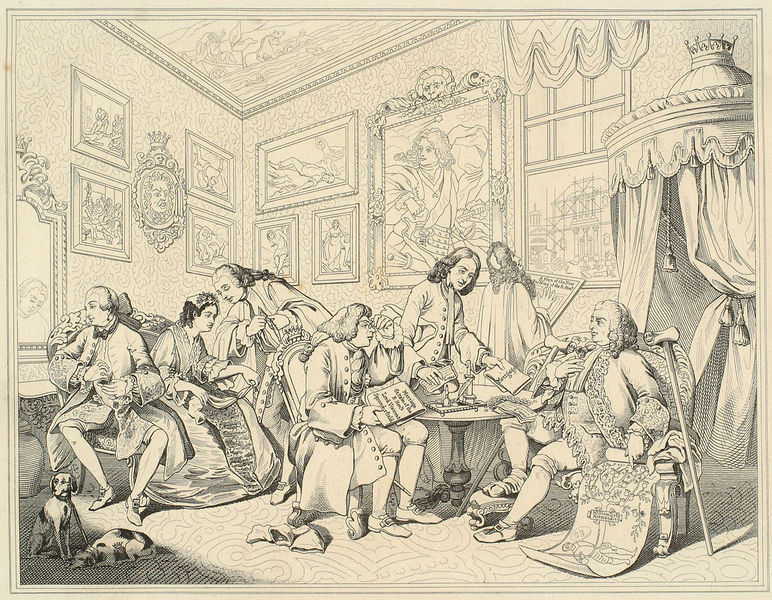
Titel: Die Heirath nach der Mode
Schlagwörter: gemälde, gruppe, mann, damen, fenster, frau, frisur, männer, raum, reden, schwarz, skizze, stuhl, tisch, unterhalten, zeichnung, zimmer, dame, hund, hunde, gesellschaft, gespräch, herren, leute, alt, wand, barock, diener, kleidung, rahmen, gelehrte, vorhang, sessel, decke, innen, england, krone, stock, perücke, bilder, bücher, papier, unterhaltung, grafik, saal, könig, thron, salon, tapete, club, lesen, bett, stuck, wände, buch, druck, druckgrafik, radierung, brille, napoleon, herrscher, entwurf, kranker, briefe, empfang, medusa, baldachin, adlige, deckengemälde, kupferstich, ärzte, perrücke, berater, beratung, krücke, krücken, thronsaal, schriftstücke, trhon, 1780, speiel, per+cke